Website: home-depot
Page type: delivery-shipping
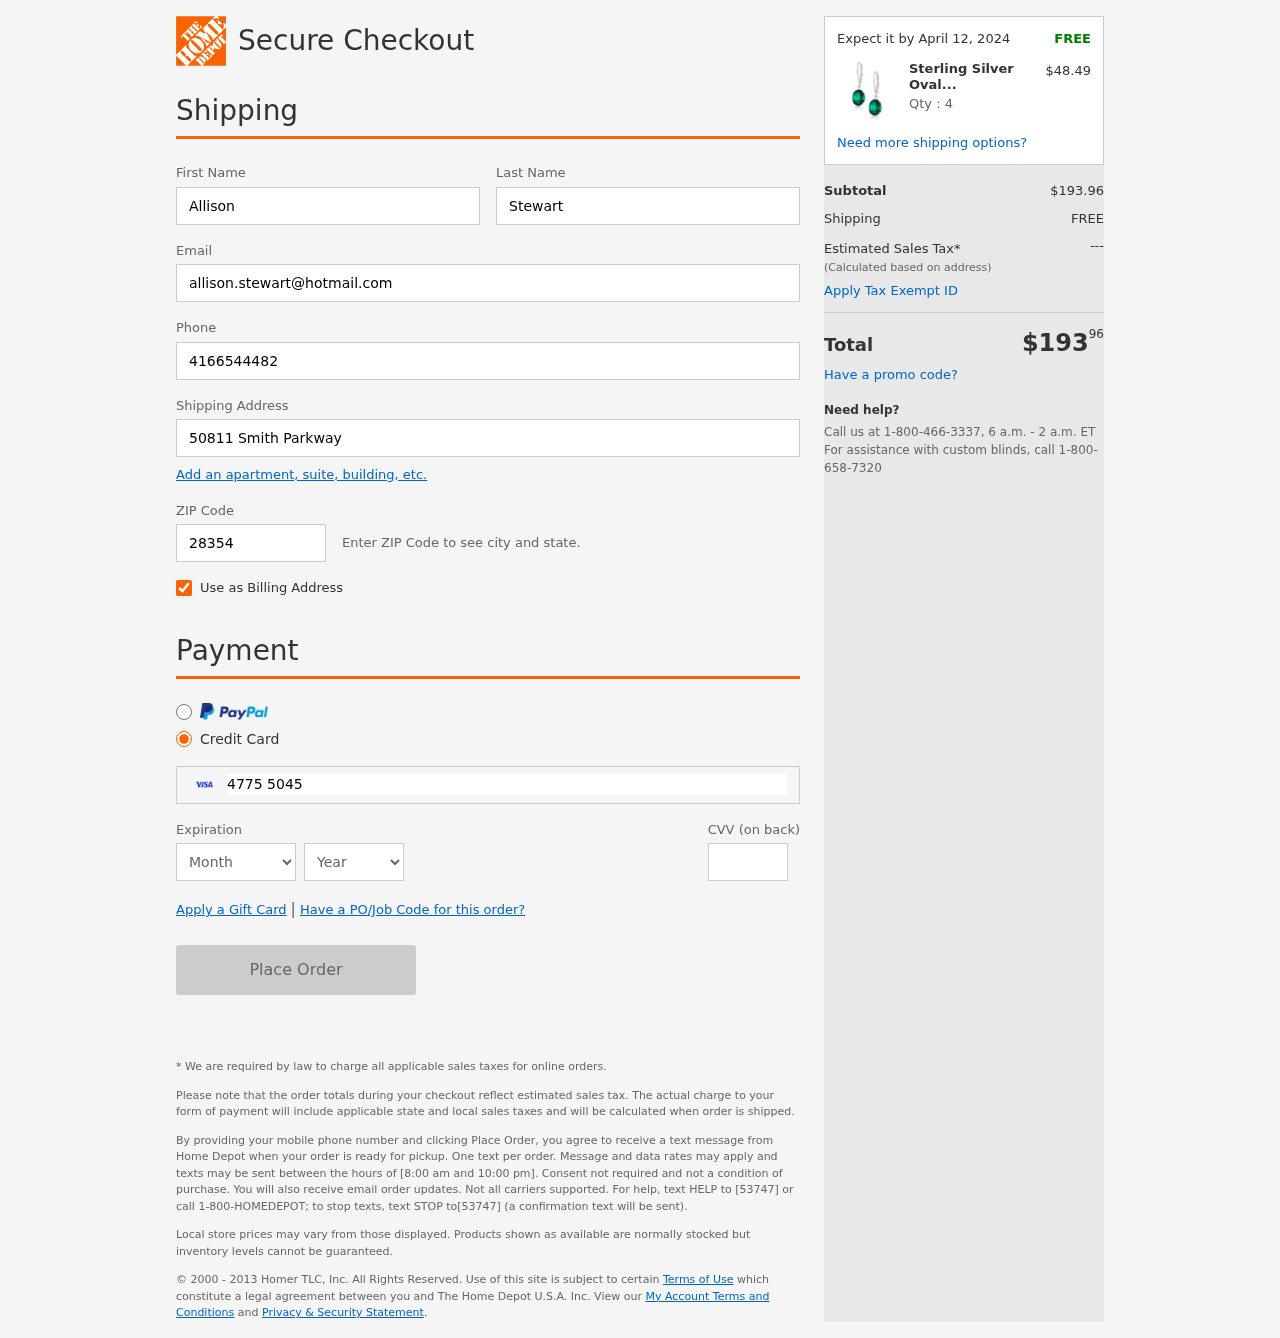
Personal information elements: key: PII_CARD_CVV
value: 162
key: PII_CARD_EXPIRY_MONTH
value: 10
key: PII_CARD_EXPIRY_YEAR
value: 29
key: PII_CARD_NUMBER
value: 4775 5045 9172 5243
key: PII_EMAIL
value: allison.stewart@hotmail.com
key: PII_FIRSTNAME
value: Allison
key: PII_LASTNAME
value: Stewart
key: PII_PHONE
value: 4166544482
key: PII_POSTCODE
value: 28354
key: PII_STREET
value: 50811 Smith Parkway
Product elements: key: PRODUCT1_NAME
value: Sterling Silver Oval Gemstone Dangle Earrings
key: PRODUCT1_PRICE
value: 48.49
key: PRODUCT1_QUANTITY
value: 4
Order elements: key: ORDER_DELIVERY_DATE
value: Expect it by April 12, 2024
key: ORDER_SUBTOTAL
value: $193.96
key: ORDER_SHIPPING_COST
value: FREE
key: ORDER_TOTAL
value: $19396